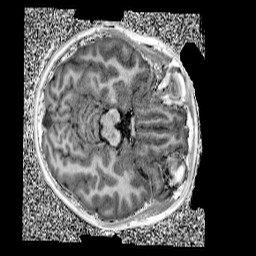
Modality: UNIT1
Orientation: axial
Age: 10
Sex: female
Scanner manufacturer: siemens
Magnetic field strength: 3 T
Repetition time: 4 s
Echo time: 0.00299 s